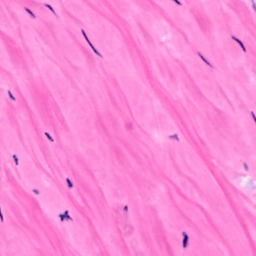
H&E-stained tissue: Breast